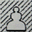
Piece: wP